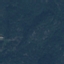
Land use / land cover: Forest